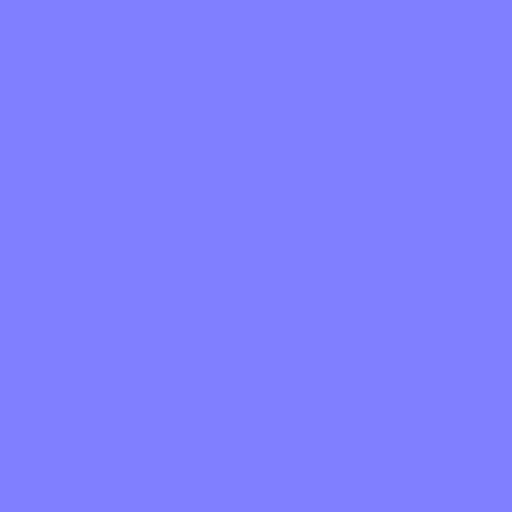
porcelain white